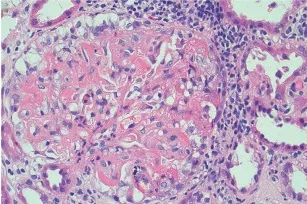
Light micrographs of kidney transplant biopsy. (A) Glomerulus with intracapillary fibrin, red cell fragments, and karryorhectic debris (hematoxylin and eosin x 40).
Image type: pathology (h&e)